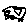
Label: car